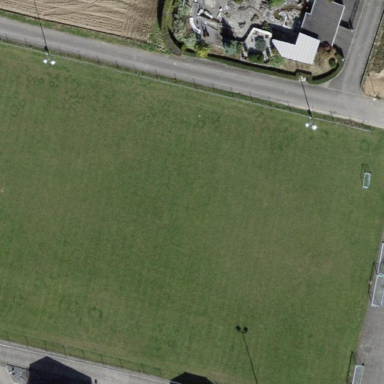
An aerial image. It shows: Soccer pitch with grass surface for leisure and sports.